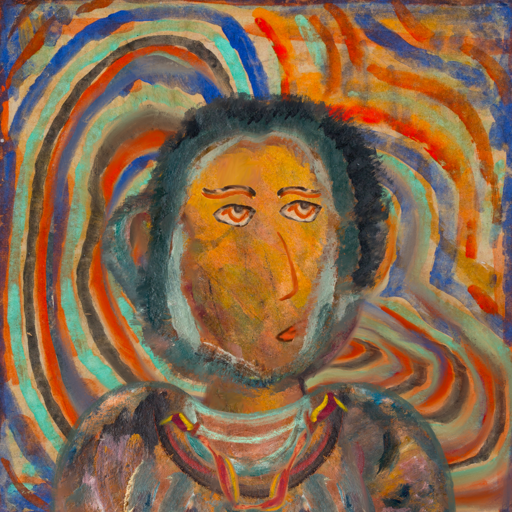
Background: Sisters, Head And Neck Side: Gypsy_Mother, Face Side: Experience, Bust: Boggyland, Hair Side: Boggyland, Head Accessory: Blank, Second Necklace: Gypsy_Mother_1, Necklace: Blank, Baby: Blank